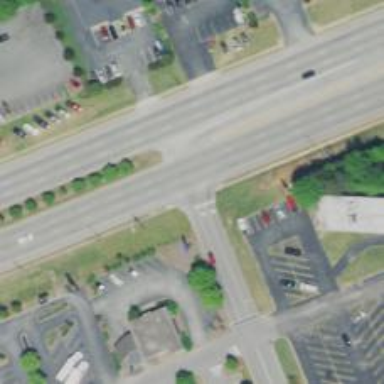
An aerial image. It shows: Unmarked crossing on the road.